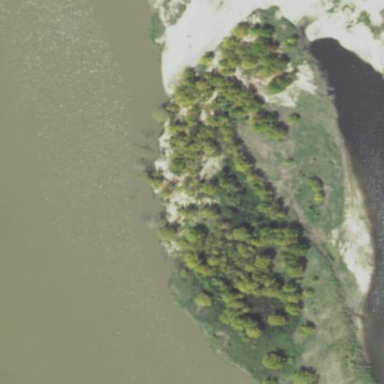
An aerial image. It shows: Islet.